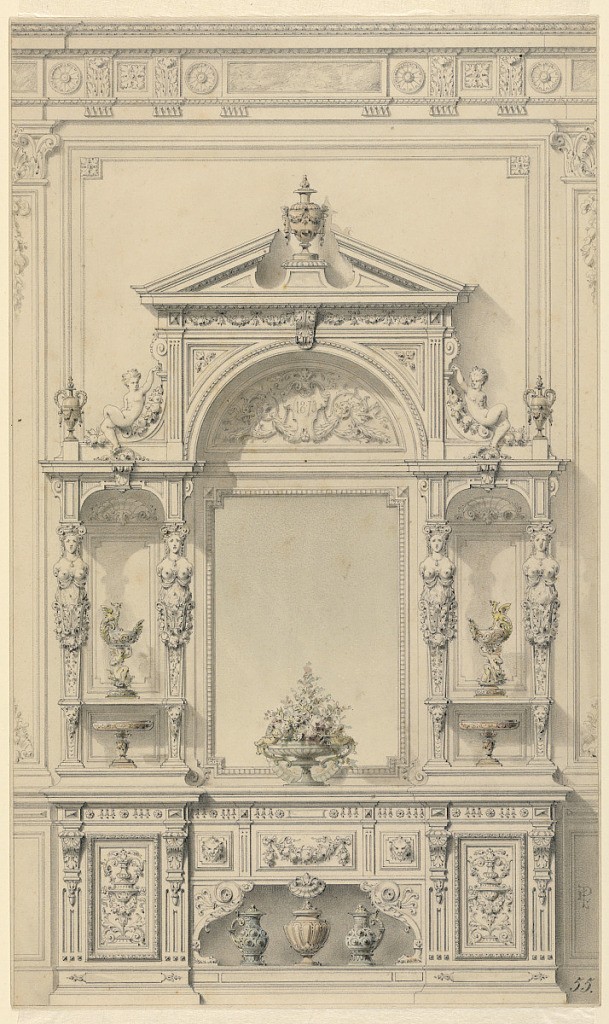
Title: Design for Meuble de Vestibule
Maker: Alexandre-Eugène Prignot, French, 1822–after 1875
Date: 1873–79
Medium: Graphite, color pencil, brush and watercolor on cream paper
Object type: Drawing
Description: Wall elevation for entrance hall in renaissance-revival style (although it is called "genre Boulle" in published drawing, see bibliography).  Lower portion consists of console decorated with panels with carved urns, masks and a garland.  Two metal (?) ewers flank a metal (?) covered vase on lower opening.  Central portion dominated by a large mirror with floral arrangement below, niches on either side decorated with caryatids on pilasters, cups in the mannerist style and tazzas below.  Upper portion consists of open pediment with covered cup and a demi-lune carving with cartouche and date (1873), flanked by volute-figures reclining on garlands of fruit, a covered cup on base at each end.  Cast shadows throughout.